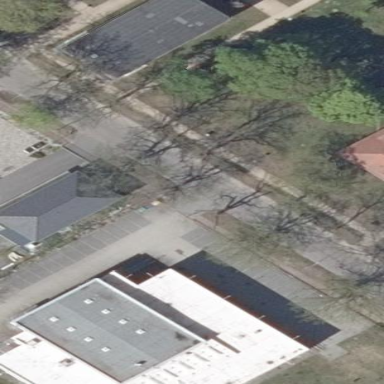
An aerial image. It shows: Parking area with surface.